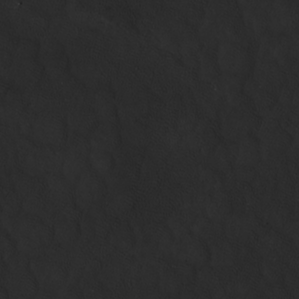
Label: non_frost